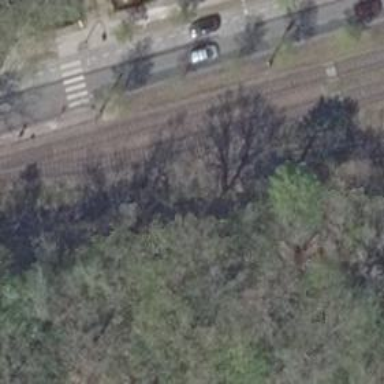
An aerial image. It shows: Tram railway with electrified contact lines.